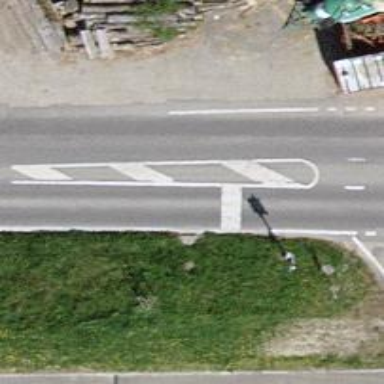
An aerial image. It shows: Road with traffic signals.